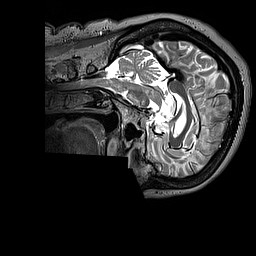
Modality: T2w
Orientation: sagittal
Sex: female
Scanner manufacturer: siemens
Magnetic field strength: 3 T
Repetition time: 3.2 s
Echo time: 0.409 s